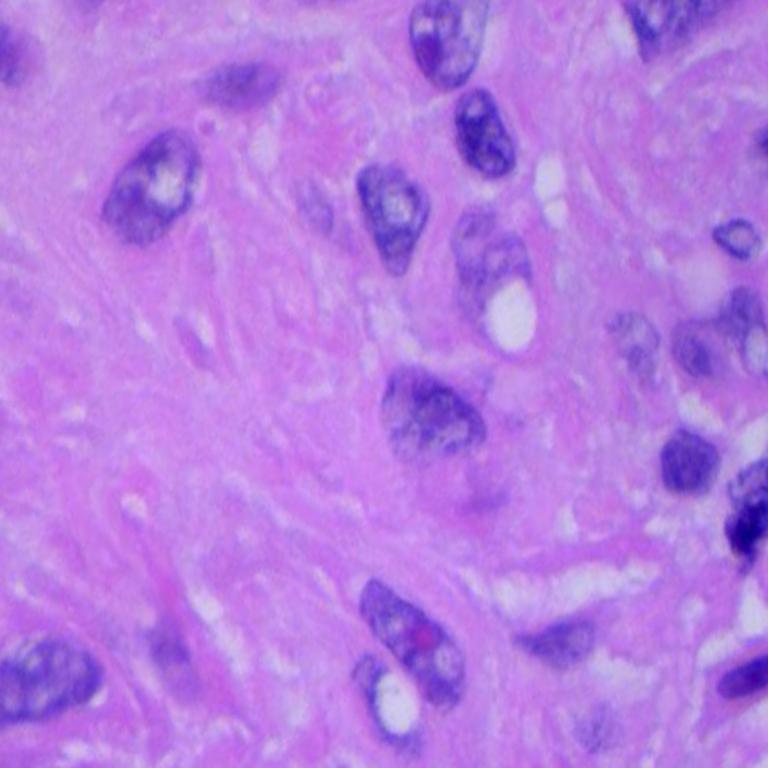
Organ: lung
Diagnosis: squamous carcinomas